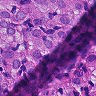
Metastatic tissue present: yes